Question: In my iOS app, I have a view that I'm translating on the X axis in 3D space. The anchor point for the view is in the top center. If I rotate the view M_PI degrees, it will appear to go flat. I need X pixels between the bottom of the screen and the bottom edge of the rotated view (essentially, the bottom edge's height off the ground needs to be X px). How do I calculate this percentage of M_PI?
Here's an example. In this case the view is 100px high, and I need to rotate it some percentage of M_PI such that there's 40px from the bottom edge of the screen.

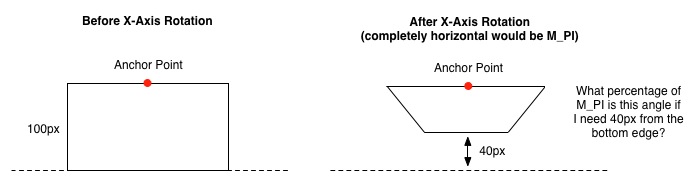
Answer: This is fairly simple trigonometry. If you want 40 pixels between the bottom of your shape and the bottom of the screen, then you have 60 pixels between the top and bottom edges of your shape. You know that before rotation your shape was 100 pixels tall, so to find the angle, just take arccos(60/100) = 53.13o = .295167 * M_PI.